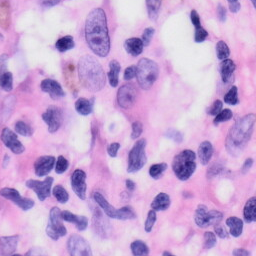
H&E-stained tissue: Skin